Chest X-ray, AP view. Patient: 35 years old, sex F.
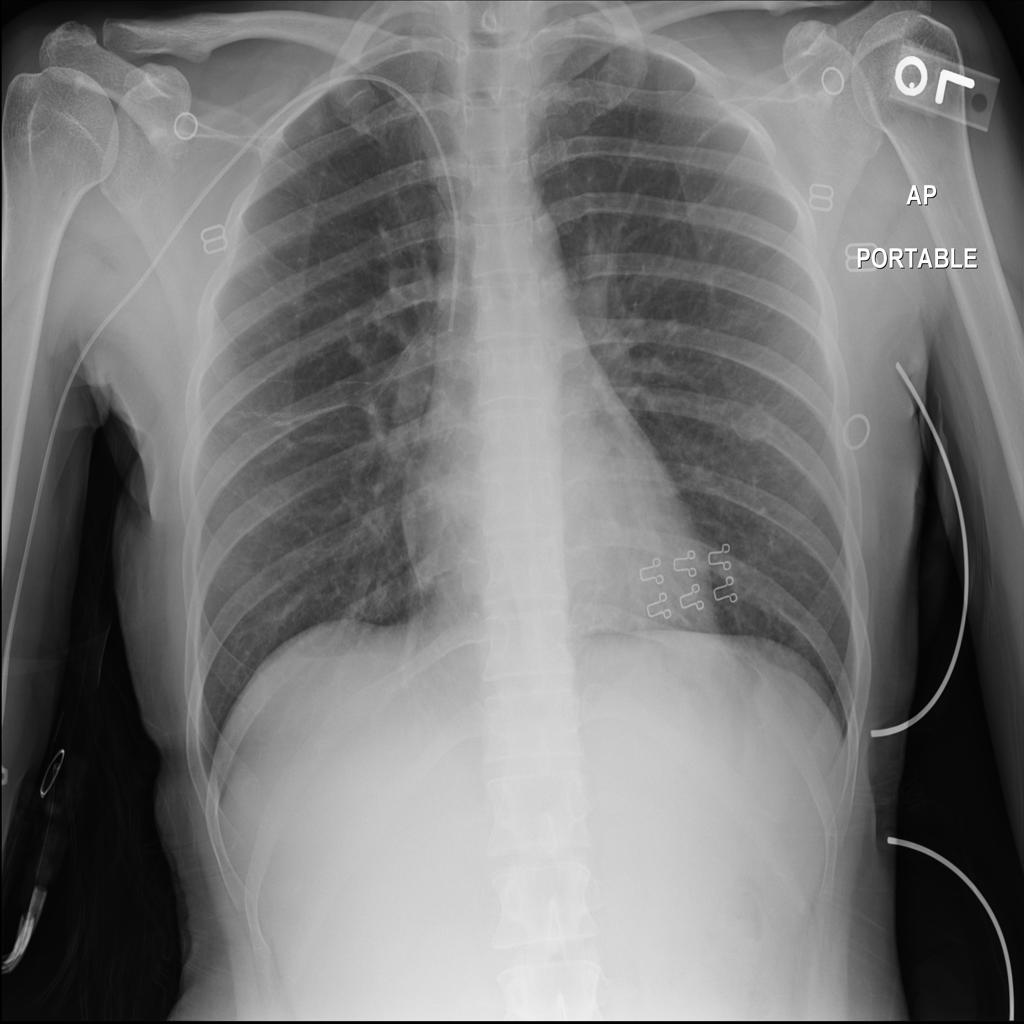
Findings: No Finding